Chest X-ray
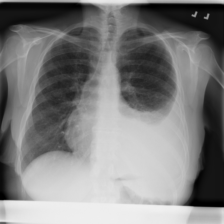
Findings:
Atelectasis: negative
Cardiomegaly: negative
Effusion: positive
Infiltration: negative
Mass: negative
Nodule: negative
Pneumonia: negative
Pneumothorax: negative
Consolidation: negative
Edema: negative
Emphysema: negative
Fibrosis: negative
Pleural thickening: negative
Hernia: negative